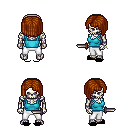
a pixel art fantasy rpg character, male body template, skeleton, teal pirate shirt, white pants, brunette pageboy hairstyle, bracelets, black slippers, dagger, four views (front, back, left, right), 2x2 character sprite sheet, small pixel art, hard edges, no anti-aliasing